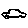
Label: car